Field crop: tomato
Growth stage: 1
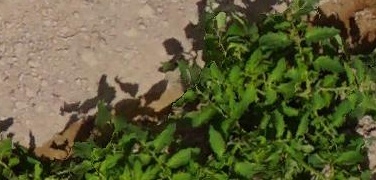
Species: tomato